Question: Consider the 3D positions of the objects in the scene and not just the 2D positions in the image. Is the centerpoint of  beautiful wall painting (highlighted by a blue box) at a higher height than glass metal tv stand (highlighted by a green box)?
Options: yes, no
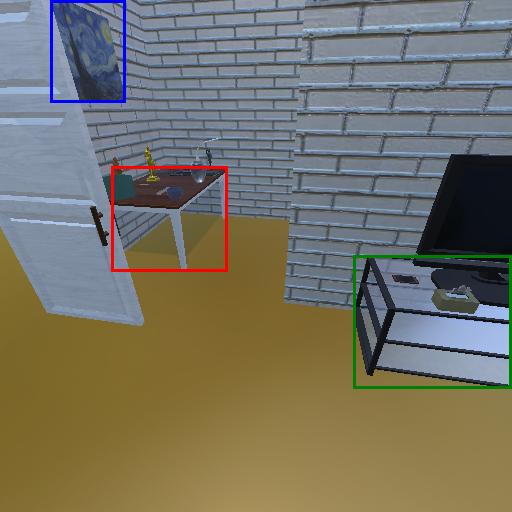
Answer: yes